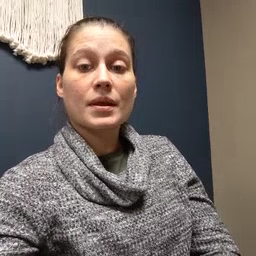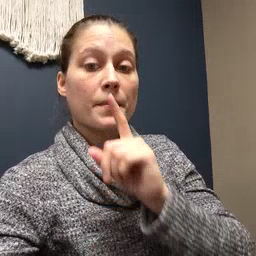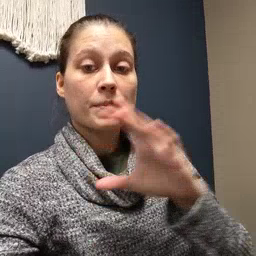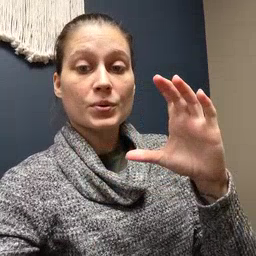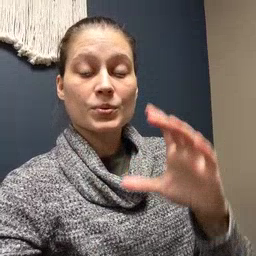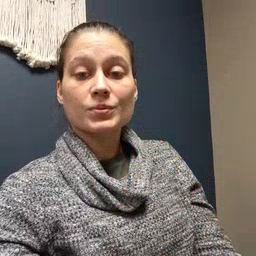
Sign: balloon